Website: lowes
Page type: customer-info-address
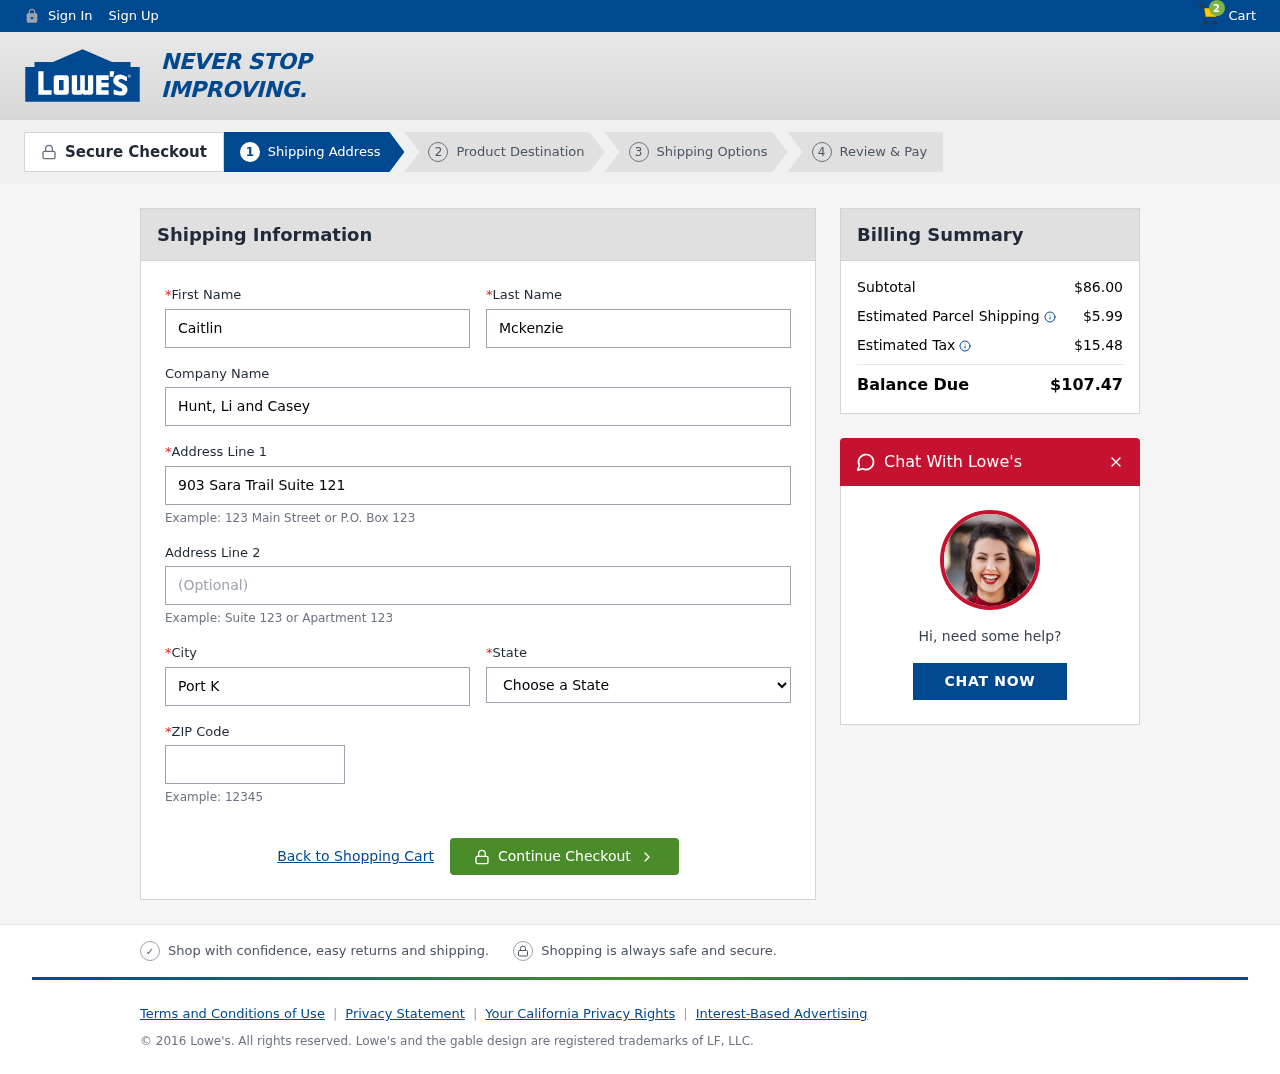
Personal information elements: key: PII_CITY
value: Port Kristin
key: PII_COMPANY
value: Hunt, Li and Casey
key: PII_FIRSTNAME
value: Caitlin
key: PII_LASTNAME
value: Mckenzie
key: PII_POSTCODE
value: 44473
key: PII_STATE
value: West Virginia
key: PII_STREET
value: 903 Sara Trail Suite 121
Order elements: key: ORDER_NUM_ITEMS
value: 2
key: ORDER_SUBTOTAL
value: $86.00
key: ORDER_SHIPPING_COST
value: $5.99
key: ORDER_TAX
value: $15.48
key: ORDER_TOTAL
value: $107.47